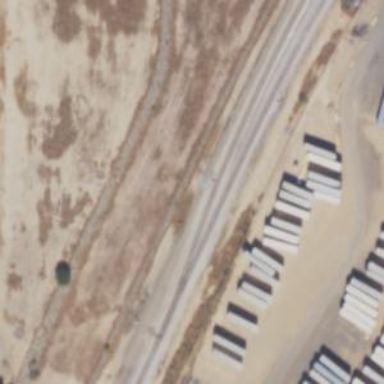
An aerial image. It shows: Railway siding for service.